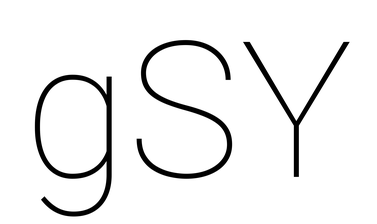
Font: Roboto_Thin